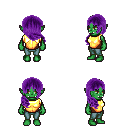
a pixel art fantasy rpg character, female body template, orc, green skin, gold chest armor, teal pants, purple right-swept hairstyle, four views (front, back, left, right), 2x2 character sprite sheet, small pixel art, hard edges, no anti-aliasing